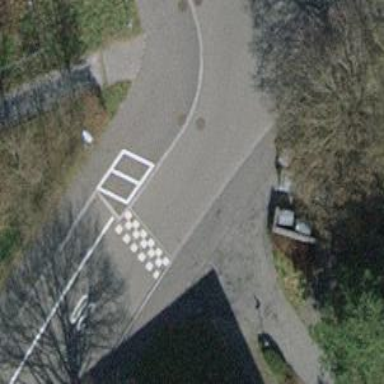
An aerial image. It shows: Residential road with asphalt surface and sidewalks on both sides.